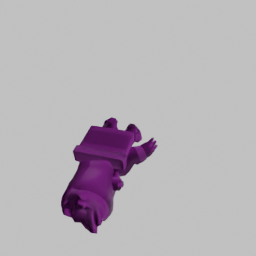
Label: people